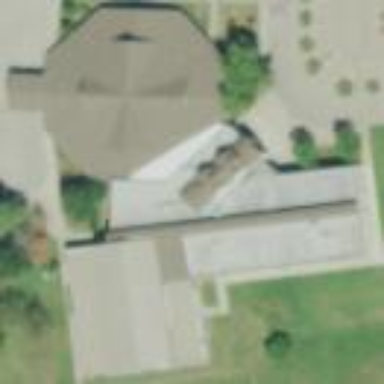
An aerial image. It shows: Church which is place of worship.